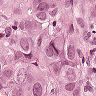
Metastatic tissue present: yes